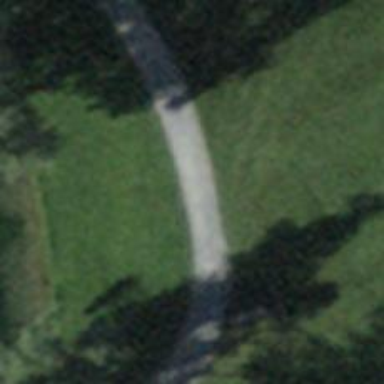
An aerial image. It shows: Designated golf cart path made of fine gravel. It serves as service road for golf carts.